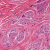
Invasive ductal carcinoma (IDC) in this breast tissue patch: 0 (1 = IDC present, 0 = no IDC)